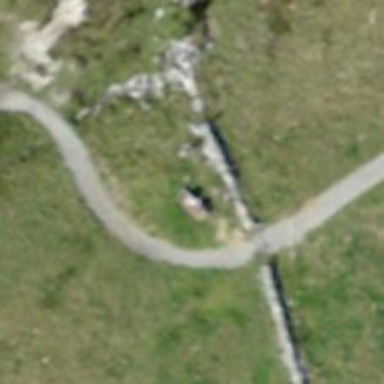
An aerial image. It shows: Bench.